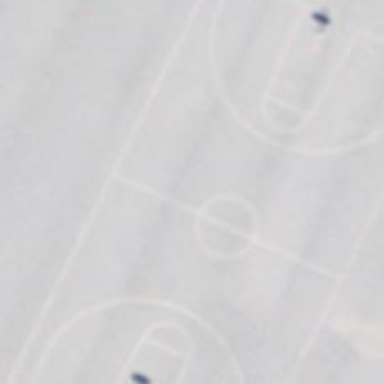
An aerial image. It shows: Concrete basketball court on leisure land pitch.